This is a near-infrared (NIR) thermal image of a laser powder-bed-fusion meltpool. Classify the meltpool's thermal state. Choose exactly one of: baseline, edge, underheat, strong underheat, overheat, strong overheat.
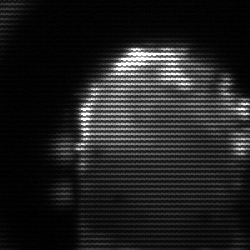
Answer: baseline